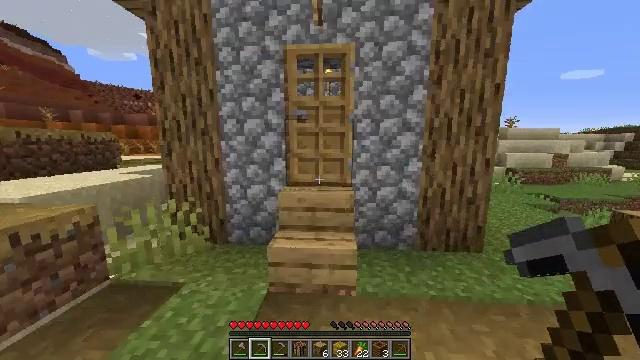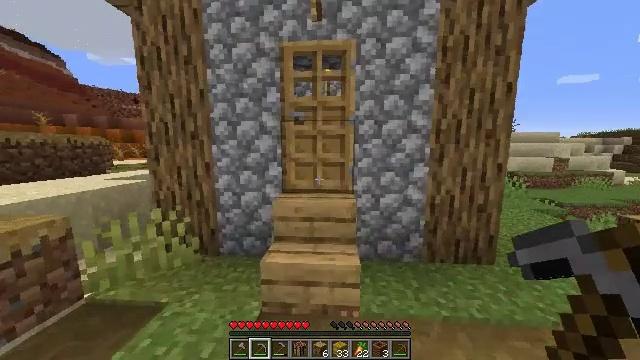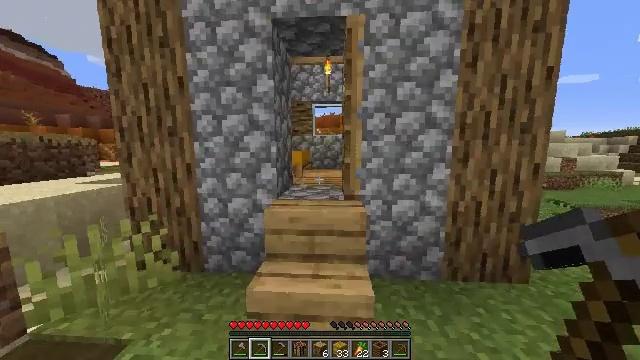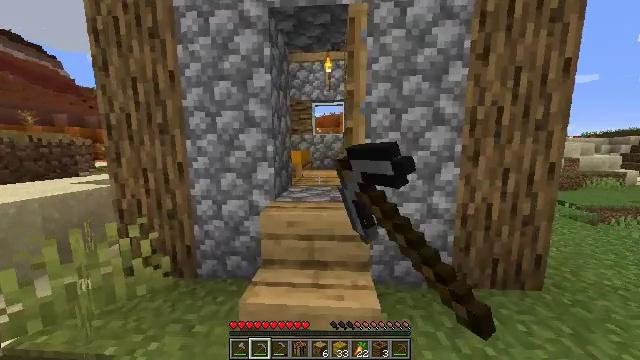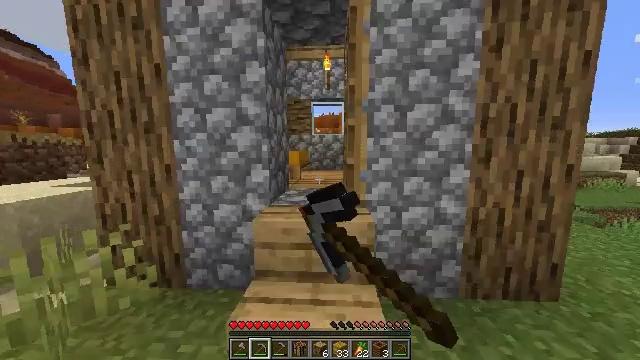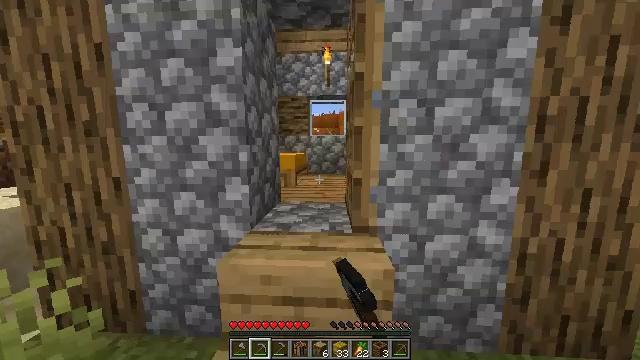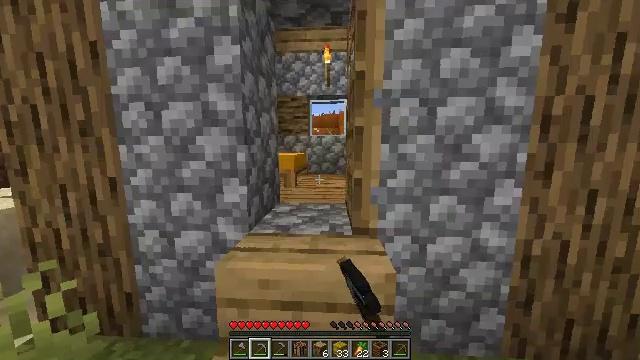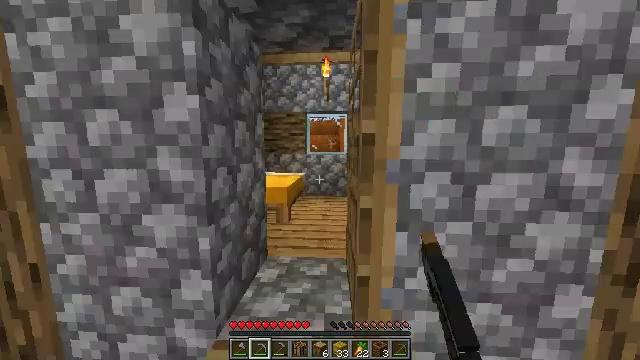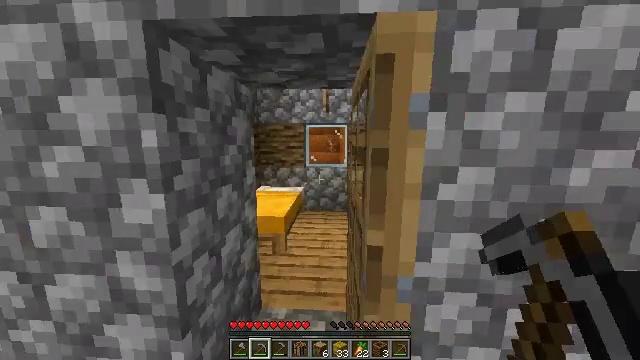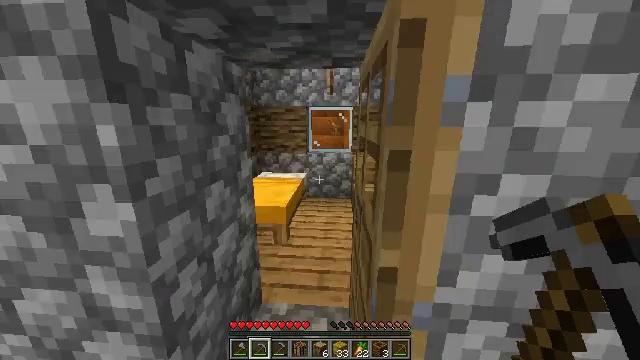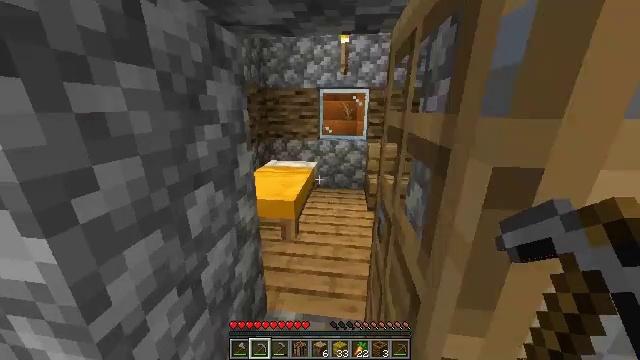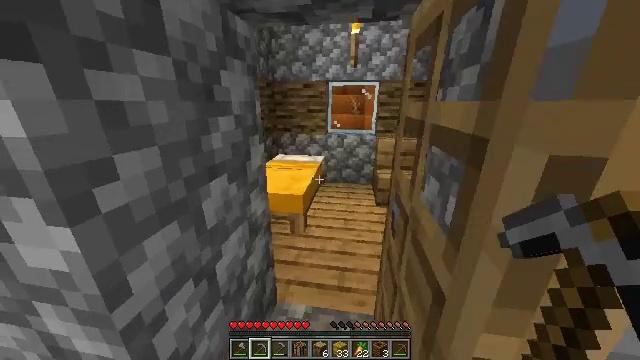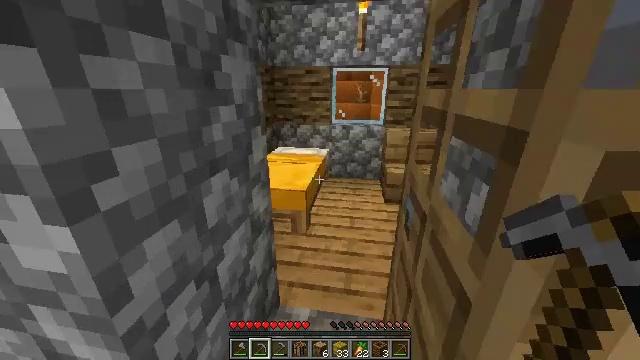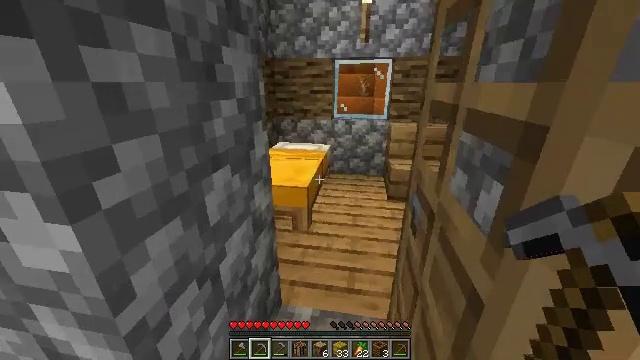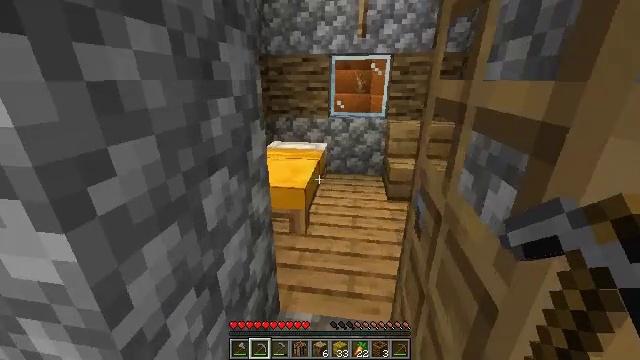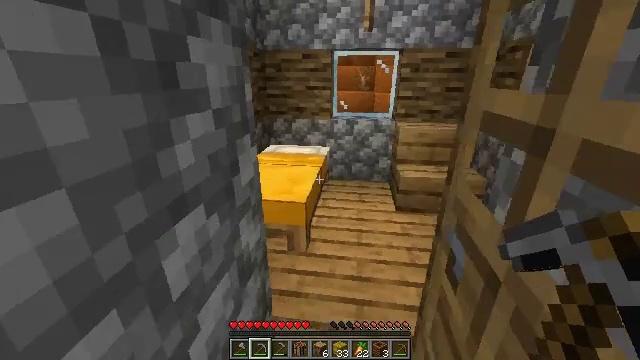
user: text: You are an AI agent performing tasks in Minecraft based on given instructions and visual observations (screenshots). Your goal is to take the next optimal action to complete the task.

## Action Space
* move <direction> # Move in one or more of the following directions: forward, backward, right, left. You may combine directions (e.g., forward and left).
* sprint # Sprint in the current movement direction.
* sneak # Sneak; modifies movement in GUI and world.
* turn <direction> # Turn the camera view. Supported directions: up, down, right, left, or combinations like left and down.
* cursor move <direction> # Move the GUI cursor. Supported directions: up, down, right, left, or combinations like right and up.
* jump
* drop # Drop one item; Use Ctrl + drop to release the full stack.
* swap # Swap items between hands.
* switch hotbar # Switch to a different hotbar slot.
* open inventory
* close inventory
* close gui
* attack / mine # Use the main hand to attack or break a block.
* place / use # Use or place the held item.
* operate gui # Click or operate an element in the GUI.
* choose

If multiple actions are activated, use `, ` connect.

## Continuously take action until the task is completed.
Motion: motion action
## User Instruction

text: Break the yellow bed.
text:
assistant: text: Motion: move forward, turn up
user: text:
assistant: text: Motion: move forward, use / place
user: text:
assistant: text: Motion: move forward, use / place
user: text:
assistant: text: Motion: move forward, use / place
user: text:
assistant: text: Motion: move forward
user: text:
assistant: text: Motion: move forward
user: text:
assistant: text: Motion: move forward
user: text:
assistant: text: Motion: move forward, turn down
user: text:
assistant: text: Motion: move forward, turn down
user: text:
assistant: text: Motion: move forward, turn left and down
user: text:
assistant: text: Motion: move forward, turn left and down
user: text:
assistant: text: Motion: move forward, turn down
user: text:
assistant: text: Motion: move forward
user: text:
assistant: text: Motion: move forward, turn right
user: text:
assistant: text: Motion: move forward
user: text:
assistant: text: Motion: move forward and move left
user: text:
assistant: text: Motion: move forward and move left
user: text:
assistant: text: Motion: move forward and move left
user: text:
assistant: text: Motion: move forward
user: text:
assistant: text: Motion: move forward
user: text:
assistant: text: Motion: move forward, turn right and down
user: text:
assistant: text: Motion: turn right and down
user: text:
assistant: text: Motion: turn right and down
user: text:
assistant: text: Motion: turn right and down
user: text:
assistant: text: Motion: turn right and up
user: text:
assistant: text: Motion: turn right and up
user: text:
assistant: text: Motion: move forward, turn up
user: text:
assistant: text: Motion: move forward, turn left and up
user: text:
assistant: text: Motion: move forward, turn left
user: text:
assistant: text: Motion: turn left and down